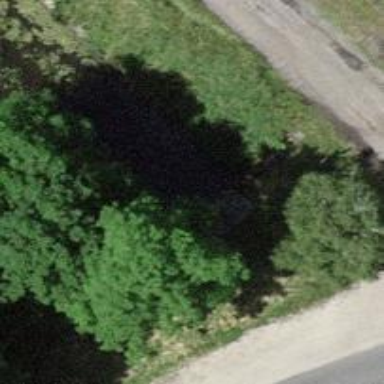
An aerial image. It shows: Tunnel under canal.